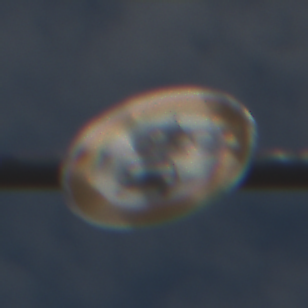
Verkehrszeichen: VerbotKraftfahrzeuge
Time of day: Midday
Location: Outdoor (Suburban)
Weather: PartlyCloudy
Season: NotSpecified
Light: Natural